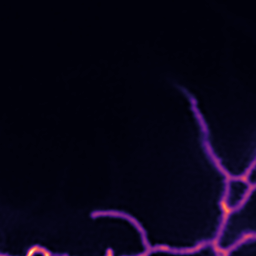
Label: Super-resolution ER image